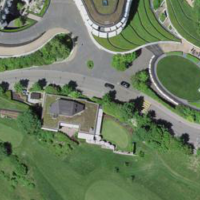
EUNIS habitat code: 53
Species observed at this site:
Tragopogon orientalis
Anguis fragilis
Salvia pratensis